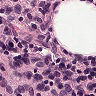
Metastatic tissue present: no